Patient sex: M
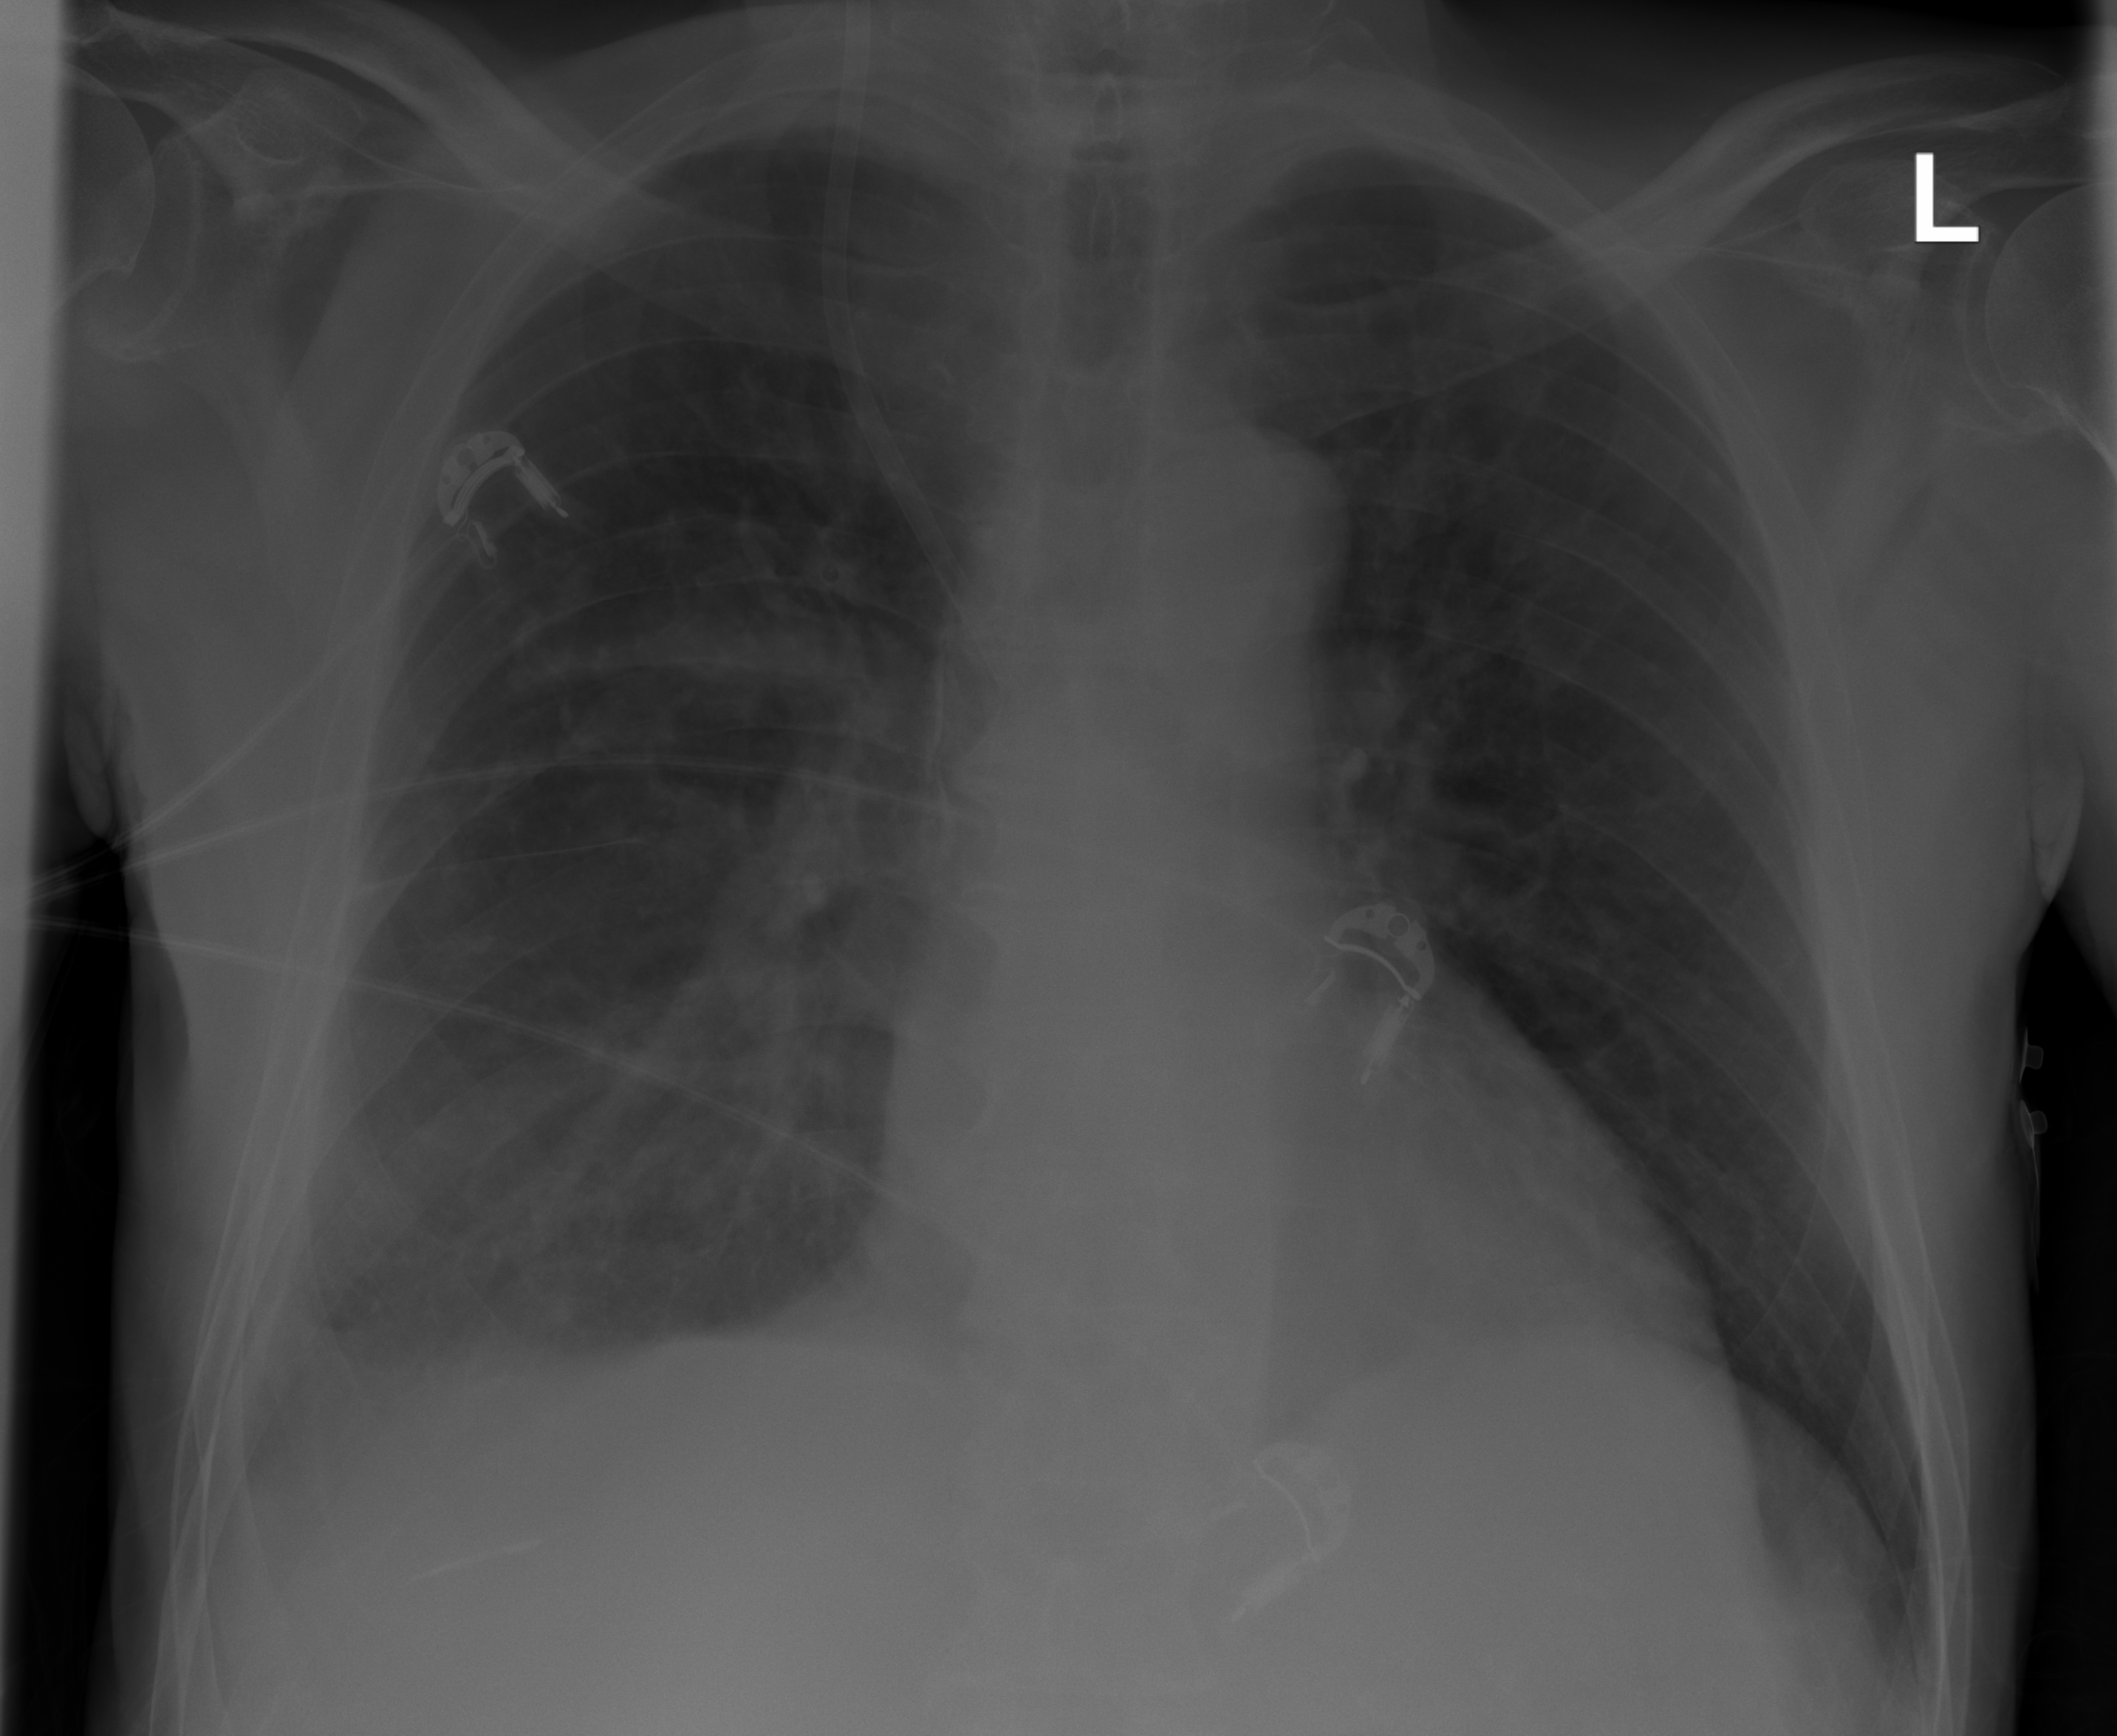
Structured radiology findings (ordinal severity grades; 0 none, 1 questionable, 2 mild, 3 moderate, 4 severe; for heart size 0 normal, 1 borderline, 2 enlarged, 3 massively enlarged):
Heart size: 1
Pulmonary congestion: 2
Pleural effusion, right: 2
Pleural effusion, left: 0
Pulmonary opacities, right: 2
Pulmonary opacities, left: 0
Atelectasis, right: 2
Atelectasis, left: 0